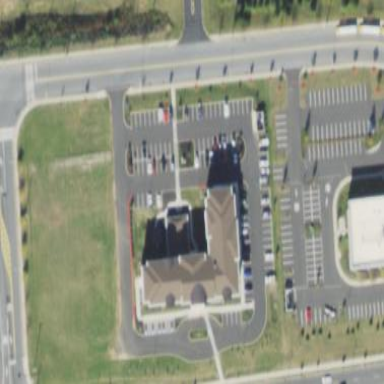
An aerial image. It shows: Motel building.